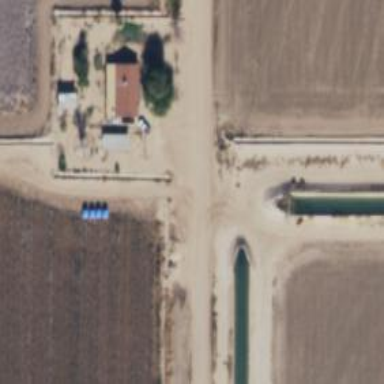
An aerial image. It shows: Irrigation canal designed for service purposes.